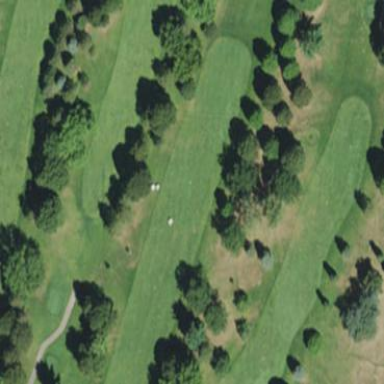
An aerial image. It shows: Golf fairway surrounded by grass.